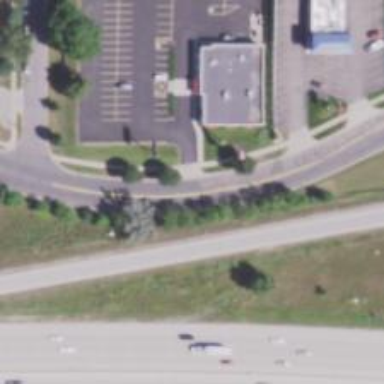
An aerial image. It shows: Tertiary road with sidewalk on the left.